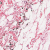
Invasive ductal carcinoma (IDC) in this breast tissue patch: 0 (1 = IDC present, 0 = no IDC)